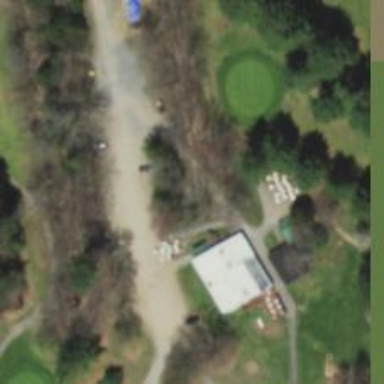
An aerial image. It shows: Path for golf carts.